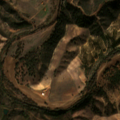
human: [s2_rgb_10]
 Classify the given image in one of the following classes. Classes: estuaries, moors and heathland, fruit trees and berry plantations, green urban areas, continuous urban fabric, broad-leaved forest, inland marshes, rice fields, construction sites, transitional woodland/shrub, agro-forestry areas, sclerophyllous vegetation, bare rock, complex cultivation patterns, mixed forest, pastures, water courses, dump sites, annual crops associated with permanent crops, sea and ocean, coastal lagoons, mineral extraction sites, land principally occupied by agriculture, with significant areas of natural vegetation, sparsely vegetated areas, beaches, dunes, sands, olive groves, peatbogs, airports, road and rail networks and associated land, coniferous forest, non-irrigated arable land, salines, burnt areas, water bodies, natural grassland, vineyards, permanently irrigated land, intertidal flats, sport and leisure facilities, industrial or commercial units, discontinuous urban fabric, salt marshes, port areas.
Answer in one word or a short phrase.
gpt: non-irrigated arable land, agro-forestry areas, transitional woodland/shrub